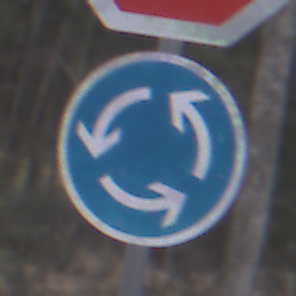
Verkehrszeichen: Kreisverkehr
Zusatzzeichen oben: Stop
Umgebung: Outdoor, Nature
Tageszeit: Midday
Wetter: Overcast
Licht: Natural
Jahreszeit: Autumn
Kontrast: LowContrast